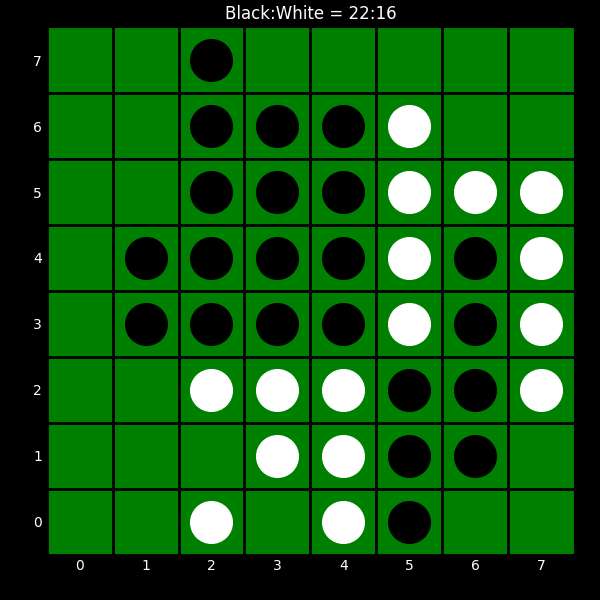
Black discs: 22
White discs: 16